Interaction volume radius: 10 \u00c5
Interaction volume height: 10 \u00c5
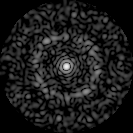
Disorder parameter: 0.8176